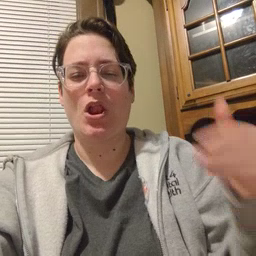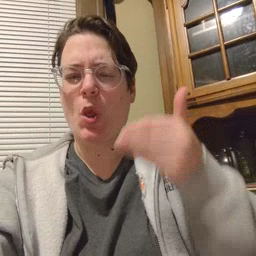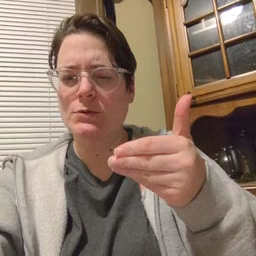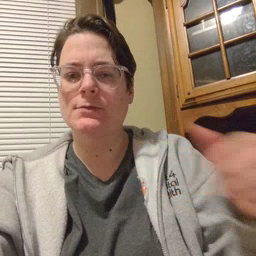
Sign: close